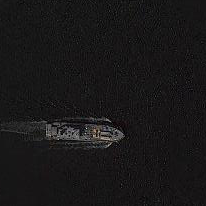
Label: Towing_vessel